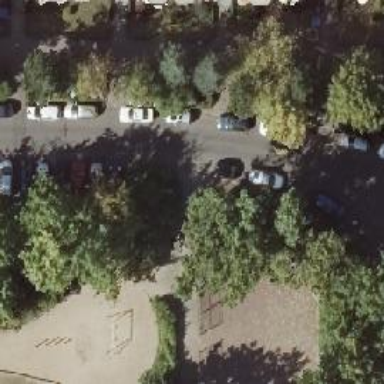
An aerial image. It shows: Smooth asphalt road in residential area.